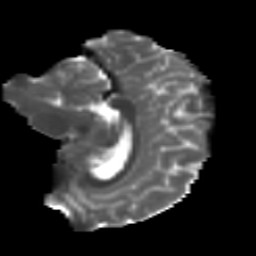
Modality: T2w
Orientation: sagittal
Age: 17
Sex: male
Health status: ill
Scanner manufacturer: ge
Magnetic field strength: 3 T
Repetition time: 6.752 s
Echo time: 0.079 s